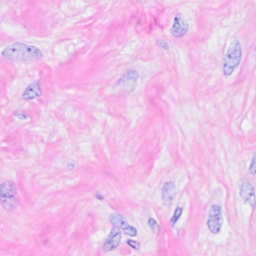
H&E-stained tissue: Breast